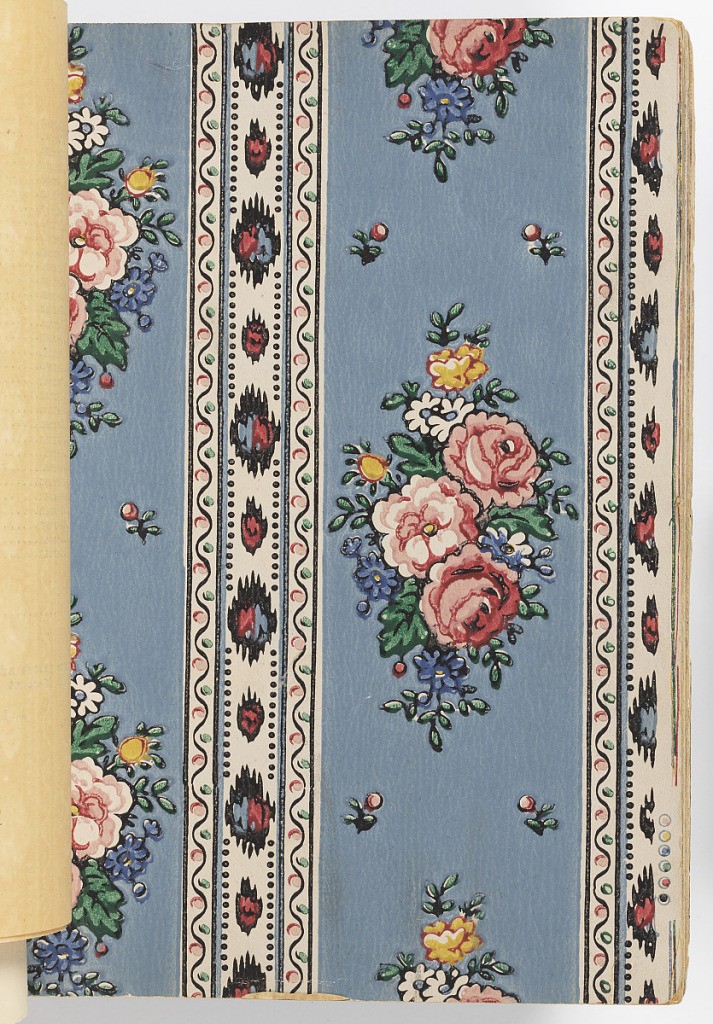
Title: The Select Wall Papers
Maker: Diament & Co., A.L., 1885
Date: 1900–1905
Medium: Machine-printed, block printed, intaglio printed, embossed
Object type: Sample book
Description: a) Japanese leather papers, including leather and burlap designs